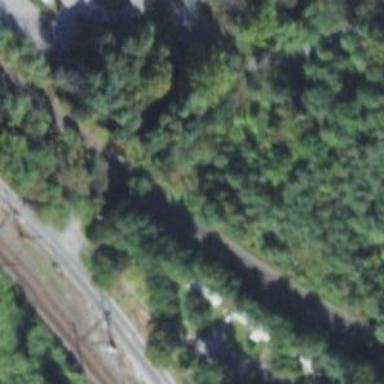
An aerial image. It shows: Railway track.